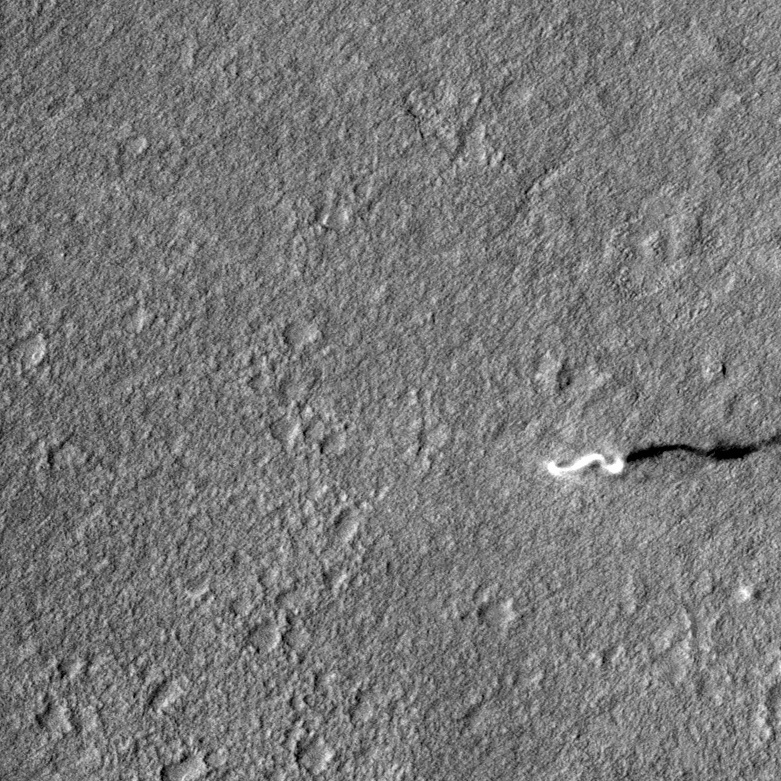
Label: dustdevil